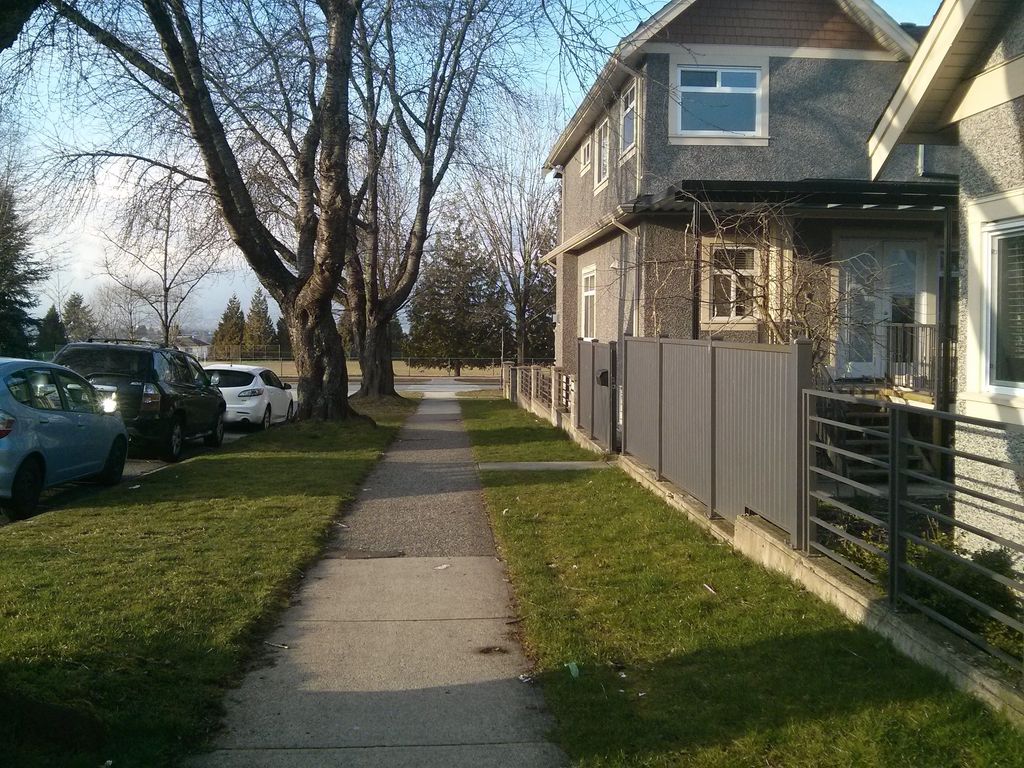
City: vancouver